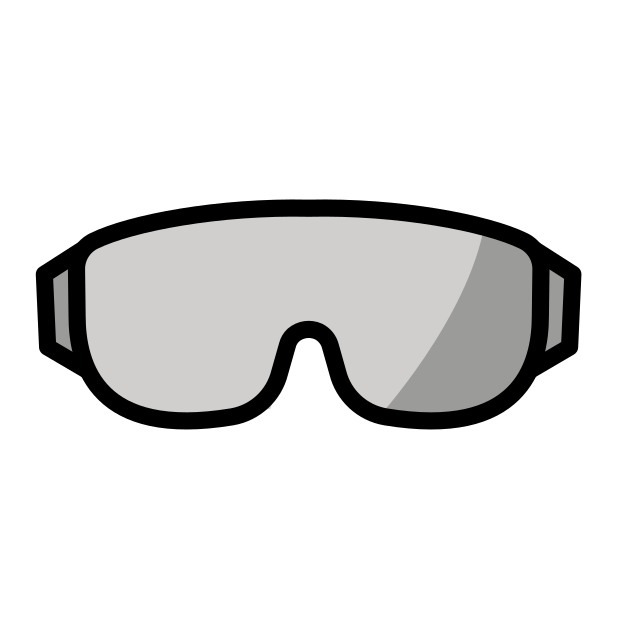
Emoji: 🥽
Name: goggles
Unicode: 0x1f97d